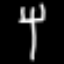
Label: fork